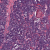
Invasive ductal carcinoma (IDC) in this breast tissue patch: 0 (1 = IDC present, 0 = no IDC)